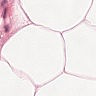
Metastatic tissue present: no